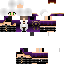
A female skeleton skin with dark skin, wearing white helmet dressed in a purple armor chest and black pants, featuring a closed mouth.